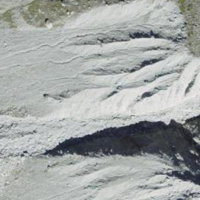
EUNIS habitat code: 48
Species observed at this site:
Hesperia comma